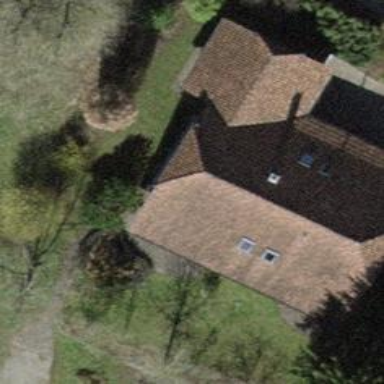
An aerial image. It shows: Detached building with hipped roof shape.